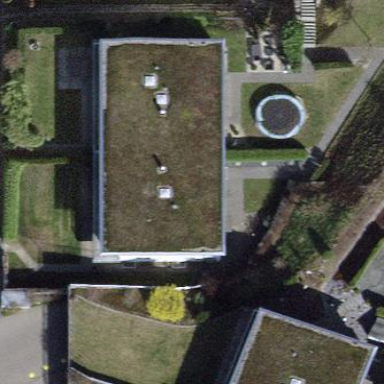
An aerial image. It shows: House with flat roof.